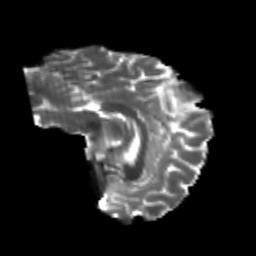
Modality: T2w
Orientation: sagittal
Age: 21
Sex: male
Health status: healthy
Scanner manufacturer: philips
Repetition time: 7.388 s
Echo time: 0.08599 s